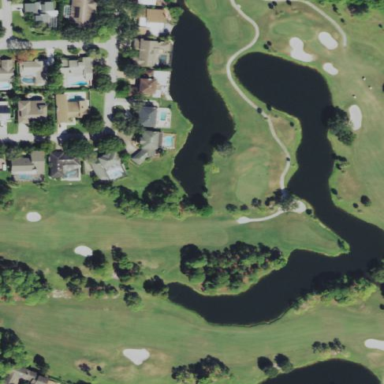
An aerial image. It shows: Scenic view of water hazard on golf course. The natural water feature adds beauty to the landscape.